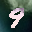
Label: 9